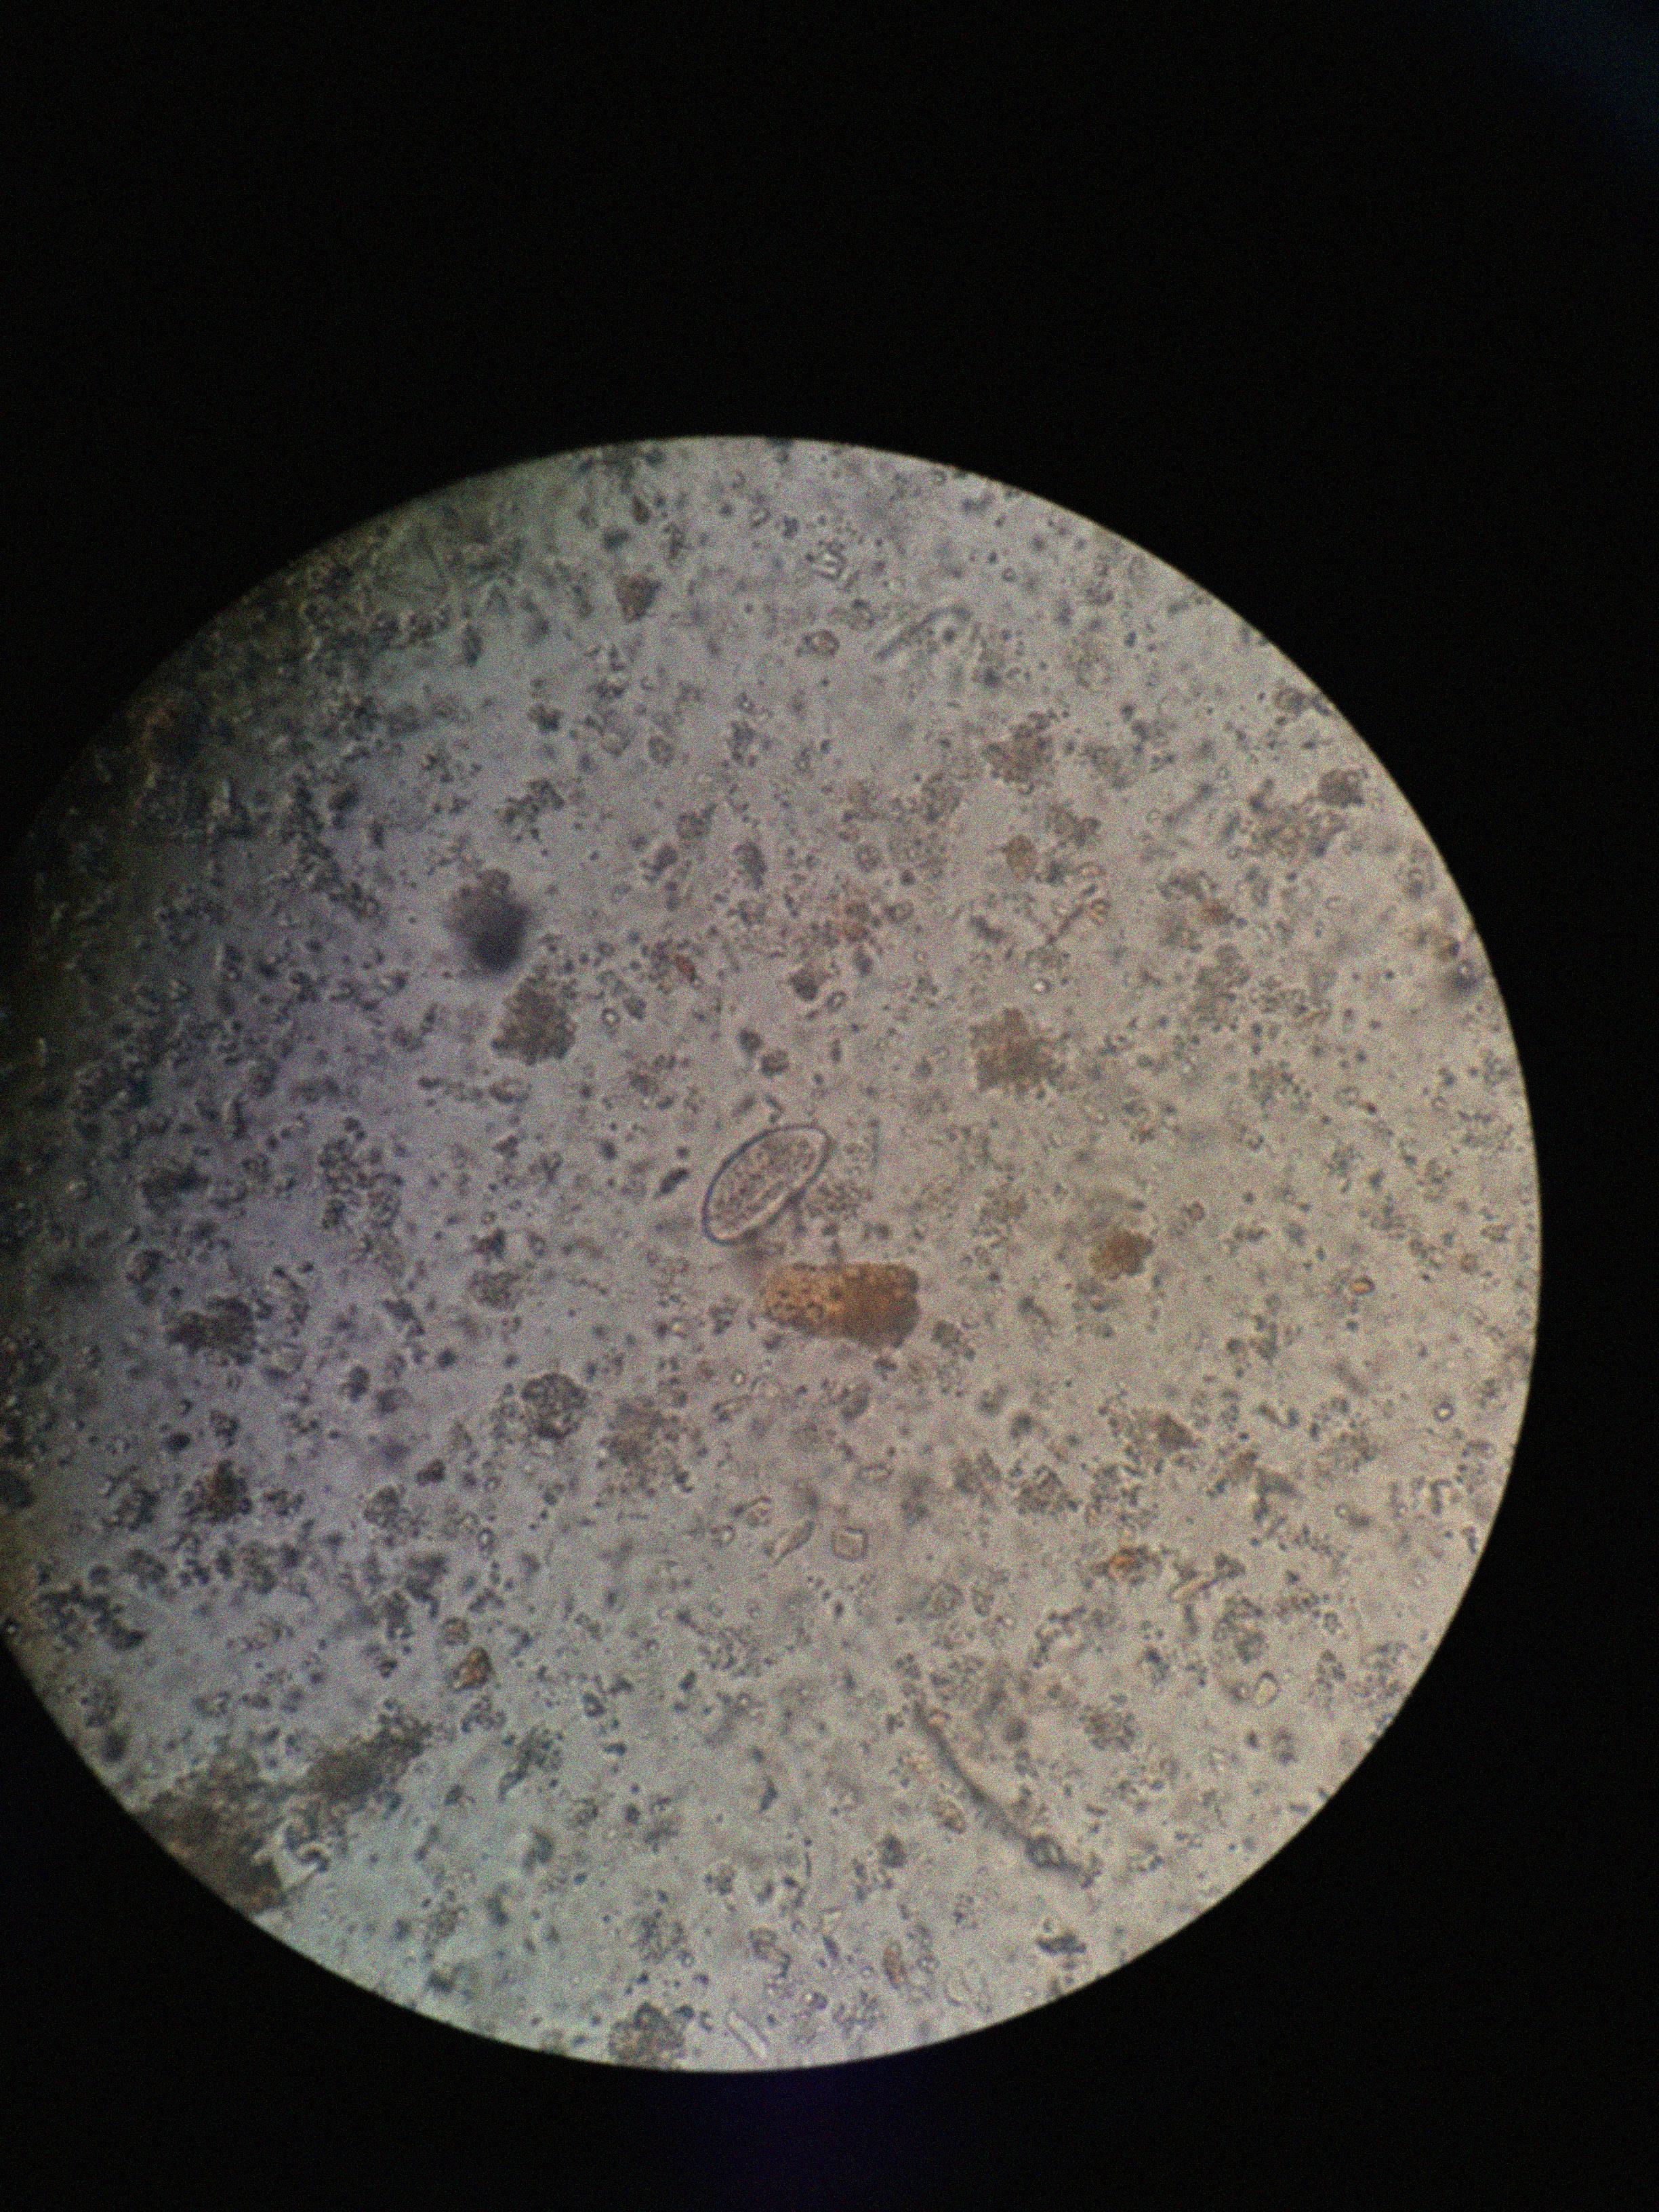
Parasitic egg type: Enterobius vermicularis